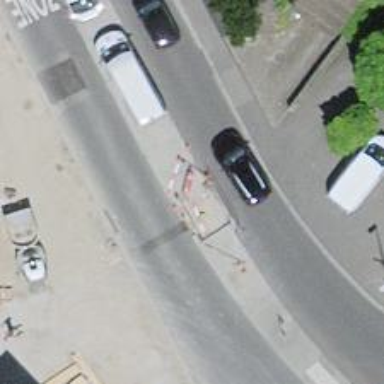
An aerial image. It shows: Parking aisle made of paving stones.